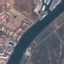
Land use / land cover: River